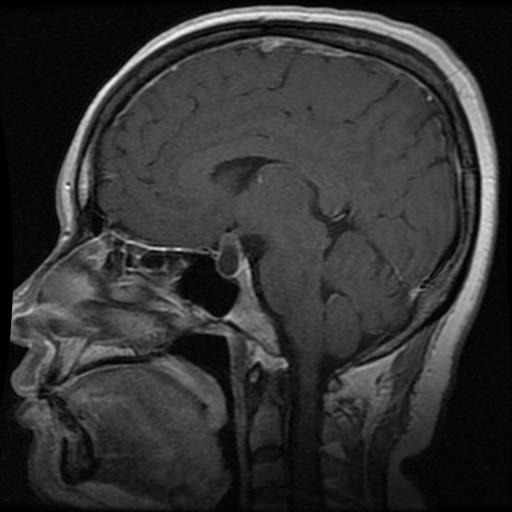
Label: pituitary